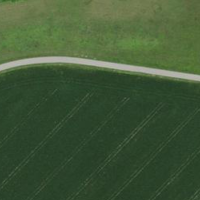
EUNIS habitat code: 52
Species observed at this site:
Potentilla recta
Medicago sativa
Malva sylvestris